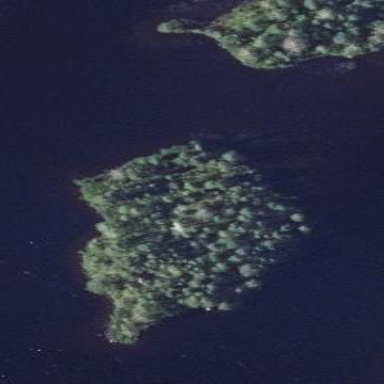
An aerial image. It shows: Islet.